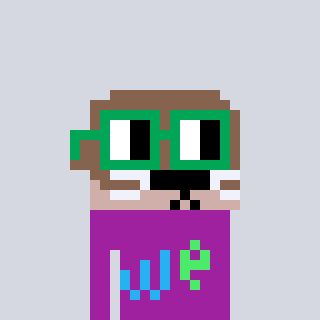
a pixel art character with square green glasses, a otter-shaped head and a magenta-colored body on a cool background